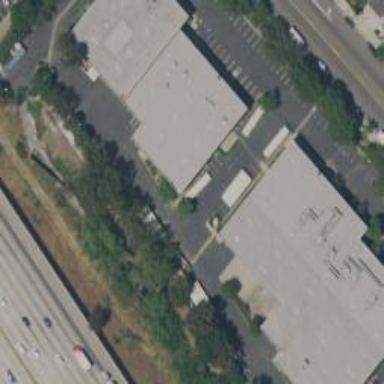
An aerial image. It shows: Warehouse.